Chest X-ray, PA view. Patient: 46 years old, sex M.
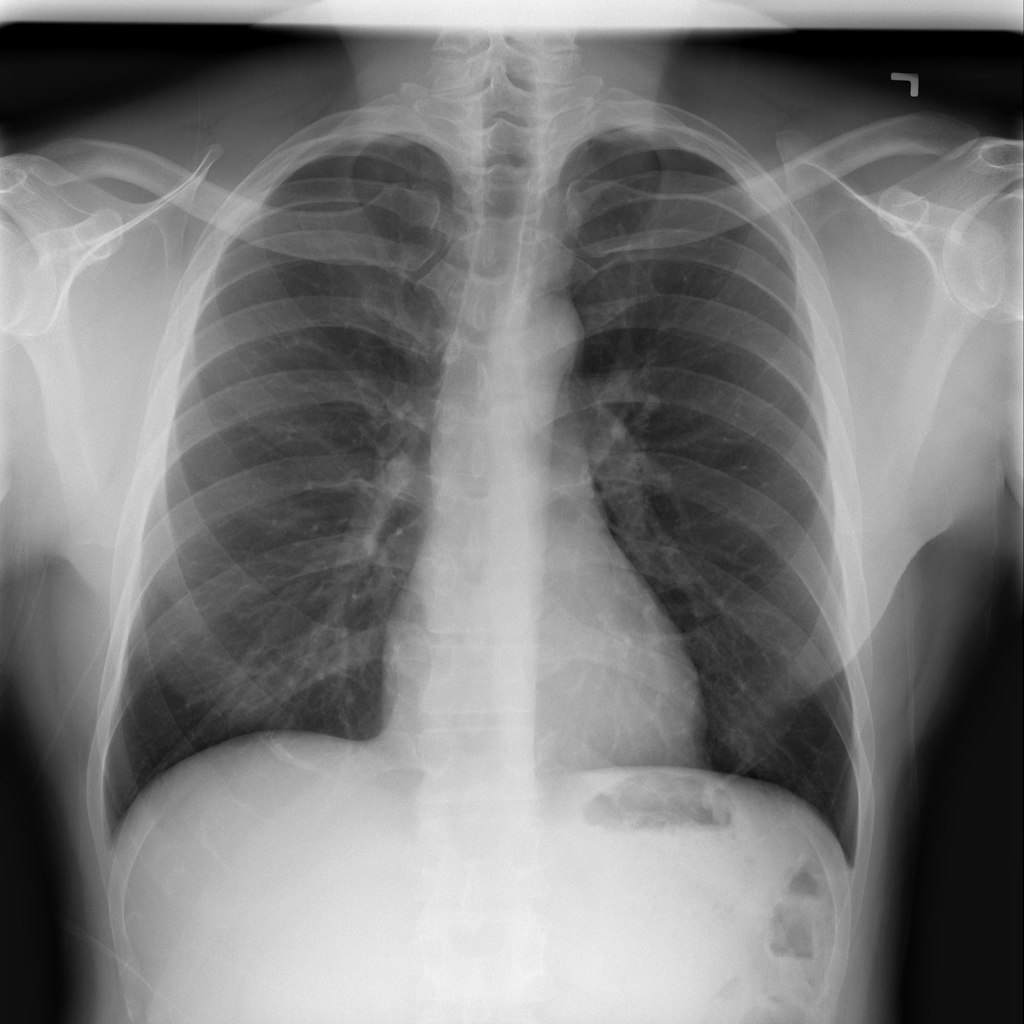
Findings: No Finding